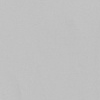
Atmospheric dust classification: not_dusty